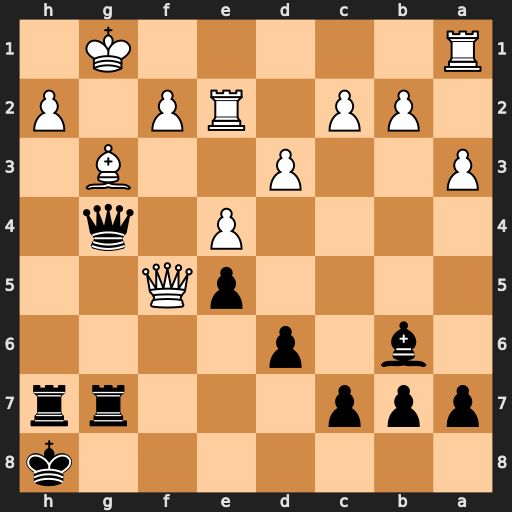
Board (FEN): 7k/ppp3rr/1b1p4/4pQ2/4P1q1/P2P2B1/1PP1RP1P/R5K1
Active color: b
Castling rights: -
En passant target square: -
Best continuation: Qxg3+ hxg3 Rxg3+ Kf1 Rh1#